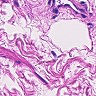
Metastatic tissue present: no